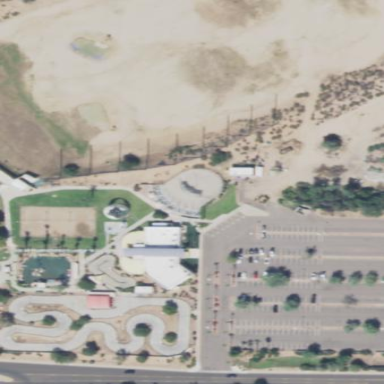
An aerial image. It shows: Theme park.